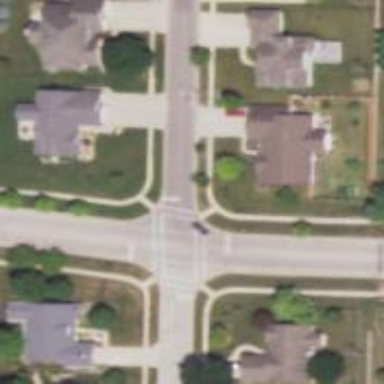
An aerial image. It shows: Solid crossing edge road marking.